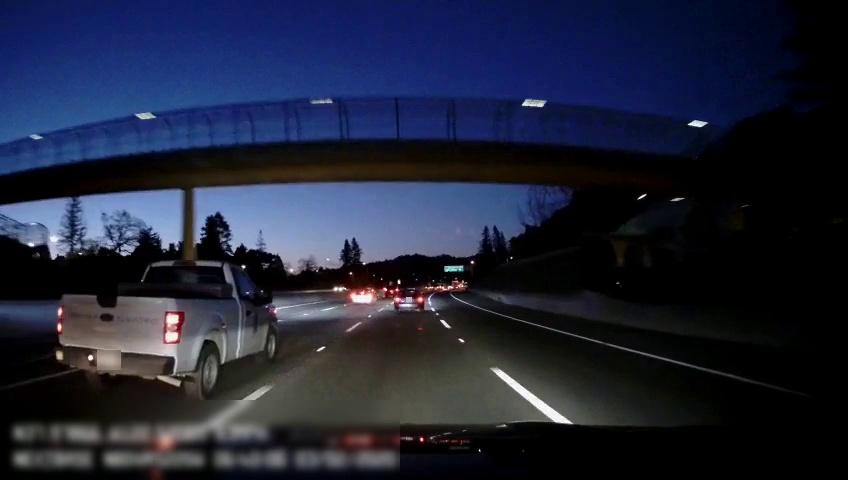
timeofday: Night
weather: Other
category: Drivable Space
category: Vehicles | Car
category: Vehicles | SUV
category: Vehicles | Car
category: Vehicles | Truck
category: Vehicles | SUV
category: Lanes | Alternate Lane
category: Lanes | Alternate Lane
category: Lanes | Current Lane
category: Lanes | Current Lane
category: Lanes | Alternate Lane
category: Traffic | Signs